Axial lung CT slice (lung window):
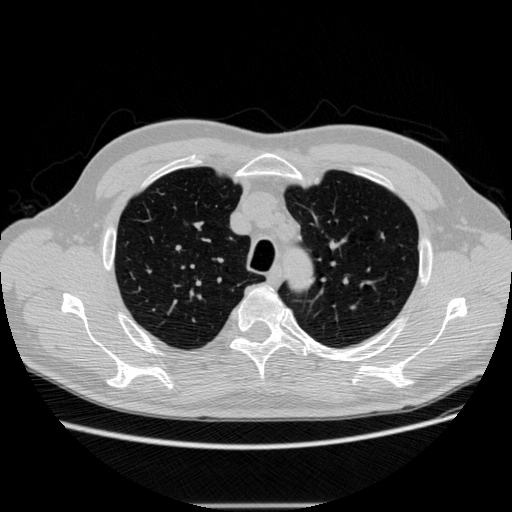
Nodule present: no